Question: I try to create a linq join query in the nopCommerce 3.0. i join two table in linq and write
the code successfully. but the visual studio intellicence shows the error like
please see my code below
'''
var roles = _customerEventRoleRepository.Table.Where(c => c.EventId == selevent)
.Join
(
_customerRepository.Table,
cev => cev.CustomerId, c => c.Id,
(cev, c) =>
{
var cust = new CustomerEventRolesModel();
cust.Id = cev.Id;
cust.CustomerId = c.Id;
cust.Customer = c.Email;
cust.ContactName = c.GetAttribute<string>(SystemCustomerAttributeNames.FirstName);
cust.CompanyName = c.GetAttribute<string>(SystemCustomerAttributeNames.Company);
cust.Speaker = cev.IsSpeaker;
cust.Sponsor = cev.IsSponser;
return cust;
}
).OrderBy(cev => cev.Customer).ToList();
'''
but the error shows

please help
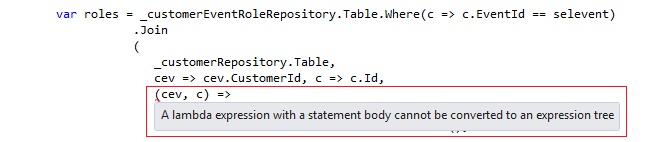
Answer: The error message is what it says. You have a lambda expression. It has a statement body. A lambda expression with a statement body can not be converted to an expression tree. But 'Join' requires an expression tree to use with EF. You should try replacing what you have with a lambda expression that doesn't have a body like:
'''
(cev, c) => new CustomerEventRolesModel {
Id = cev.Id,
CustomerId = c.Id
}
'''
And so on.
By the way,
'''
ContactName = c.GetAttribute<string>(SystemCustomerAttributeNames.FirstName)
'''
will NOT work with EF. Period. You better figure something else out.